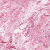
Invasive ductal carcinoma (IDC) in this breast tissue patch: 0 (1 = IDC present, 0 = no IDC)